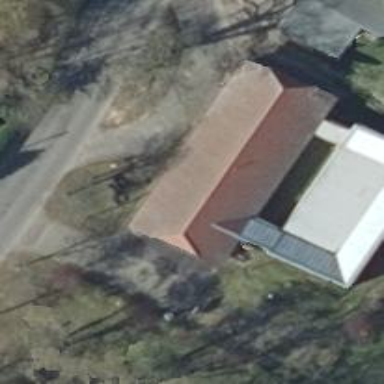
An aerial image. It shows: Museum.